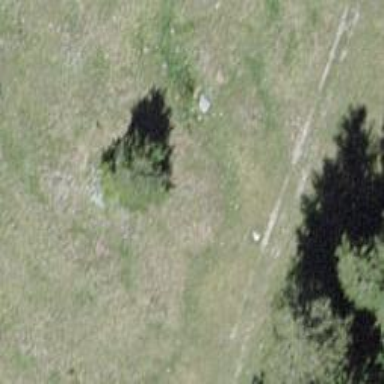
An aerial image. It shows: Needle-leaved tree in its natural environment.